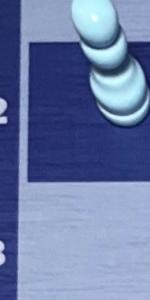
Label: Empty